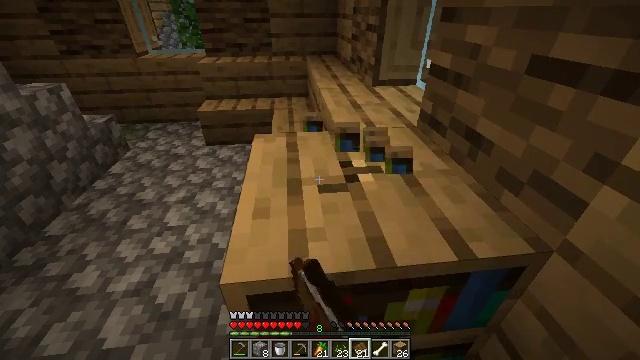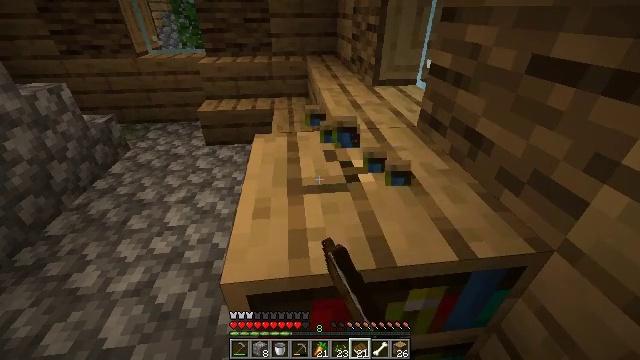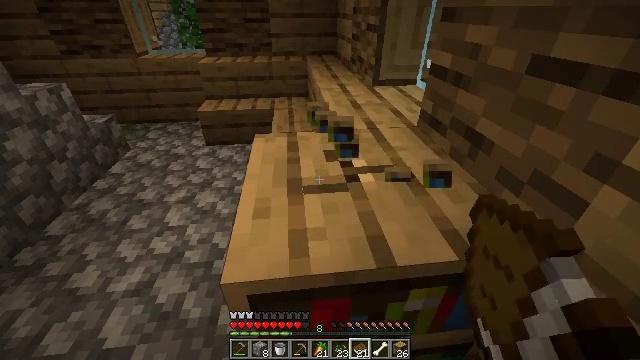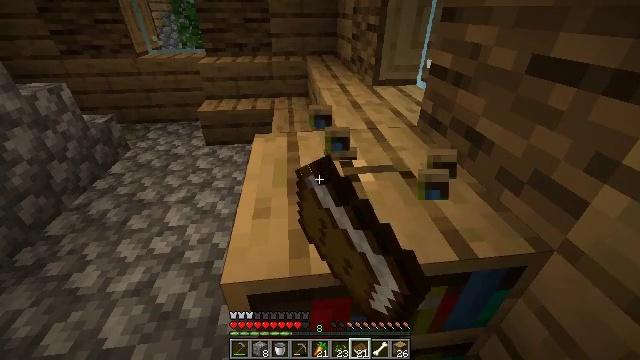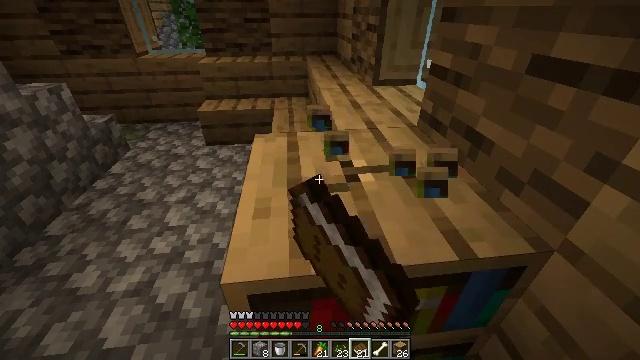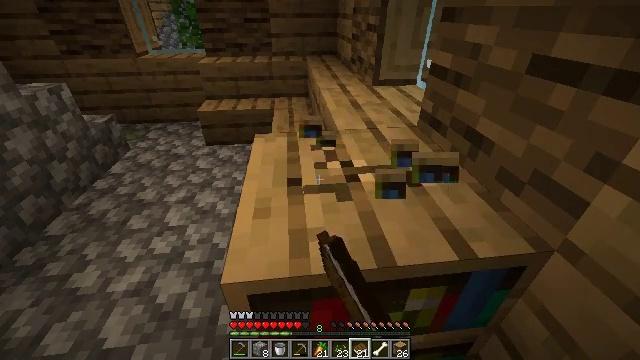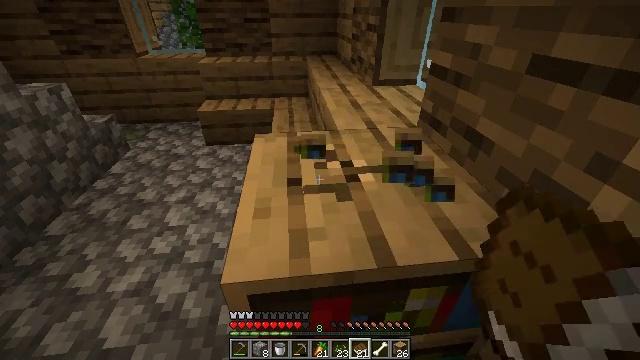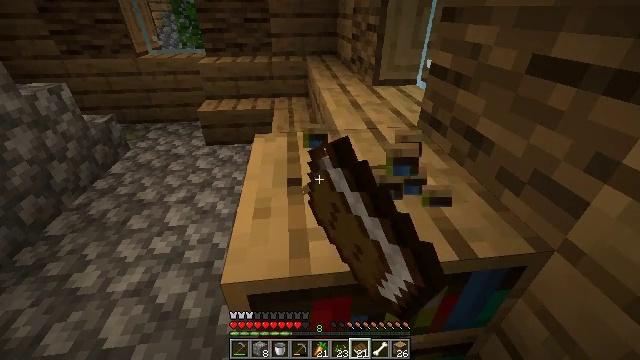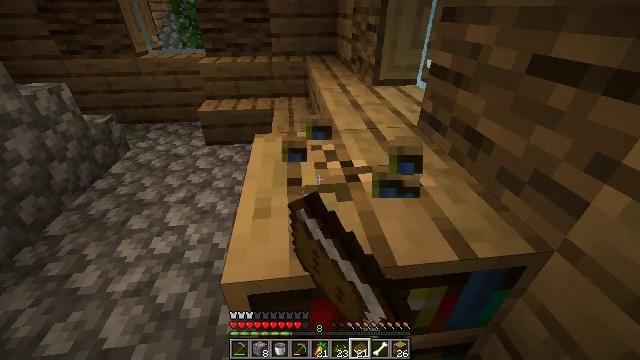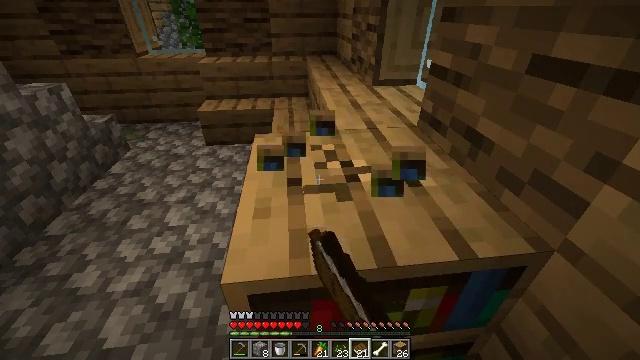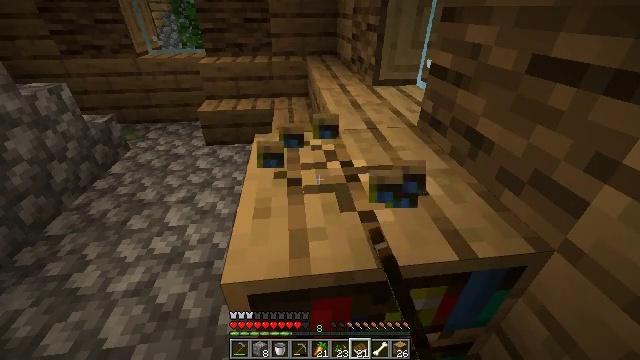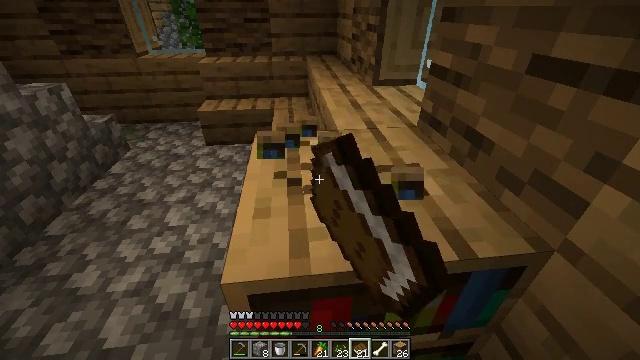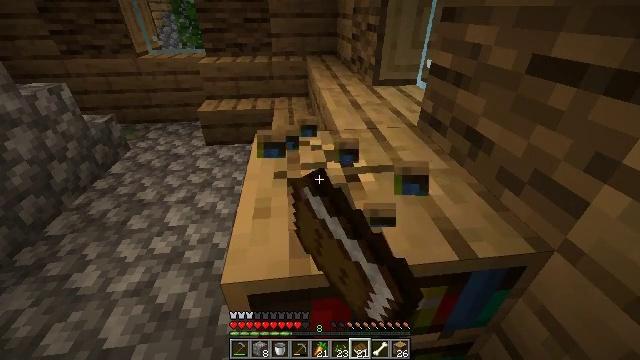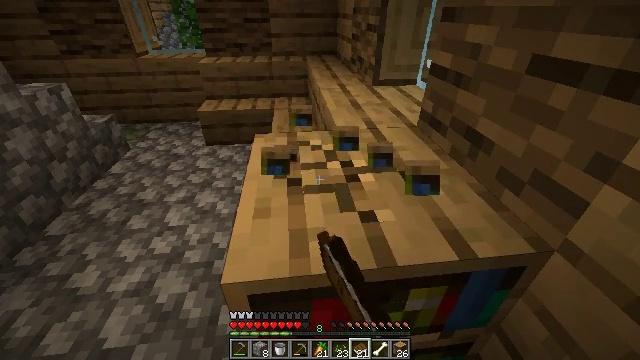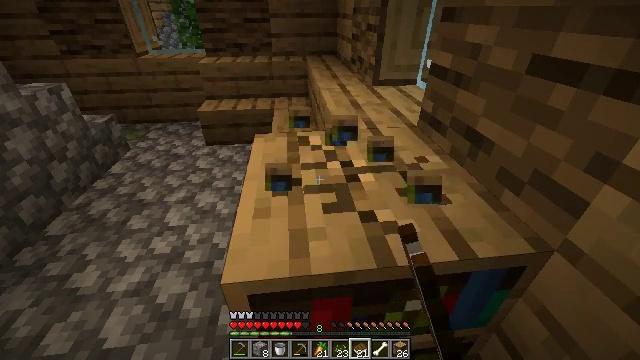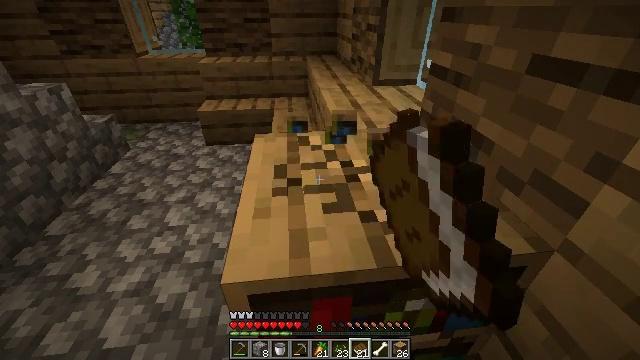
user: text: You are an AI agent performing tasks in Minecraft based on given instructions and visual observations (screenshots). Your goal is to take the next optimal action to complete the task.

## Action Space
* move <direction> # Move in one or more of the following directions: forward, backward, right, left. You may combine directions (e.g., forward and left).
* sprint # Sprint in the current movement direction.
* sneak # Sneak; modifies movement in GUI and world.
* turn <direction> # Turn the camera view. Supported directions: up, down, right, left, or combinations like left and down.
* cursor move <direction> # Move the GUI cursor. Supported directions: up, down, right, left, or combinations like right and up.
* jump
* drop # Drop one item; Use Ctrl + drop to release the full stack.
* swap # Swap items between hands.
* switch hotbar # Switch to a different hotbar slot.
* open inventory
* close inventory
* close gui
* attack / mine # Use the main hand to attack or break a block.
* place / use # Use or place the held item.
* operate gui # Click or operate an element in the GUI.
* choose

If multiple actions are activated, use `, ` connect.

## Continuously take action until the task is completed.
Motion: motion action
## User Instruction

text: Attack the bookshelf to recycle it.
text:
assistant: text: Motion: attack / mine
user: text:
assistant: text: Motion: attack / mine
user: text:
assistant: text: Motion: attack / mine
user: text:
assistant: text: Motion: attack / mine
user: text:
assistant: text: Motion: attack / mine
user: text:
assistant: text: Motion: attack / mine
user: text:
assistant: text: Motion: attack / mine
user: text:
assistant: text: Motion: attack / mine
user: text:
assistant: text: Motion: attack / mine
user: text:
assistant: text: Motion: attack / mine
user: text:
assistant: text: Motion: attack / mine
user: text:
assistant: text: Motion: attack / mine
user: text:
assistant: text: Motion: attack / mine
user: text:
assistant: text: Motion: attack / mine
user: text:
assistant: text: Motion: attack / mine
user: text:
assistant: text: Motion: attack / mine
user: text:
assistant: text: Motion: attack / mine
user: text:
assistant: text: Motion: attack / mine
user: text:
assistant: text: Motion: attack / mine
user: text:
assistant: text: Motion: attack / mine
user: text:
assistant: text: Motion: attack / mine
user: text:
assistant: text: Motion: attack / mine
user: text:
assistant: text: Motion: attack / mine
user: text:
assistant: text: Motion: attack / mine
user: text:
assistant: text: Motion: attack / mine
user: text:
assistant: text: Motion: attack / mine
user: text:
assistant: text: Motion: attack / mine
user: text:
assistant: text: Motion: attack / mine
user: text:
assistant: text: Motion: attack / mine
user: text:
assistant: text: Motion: attack / mine